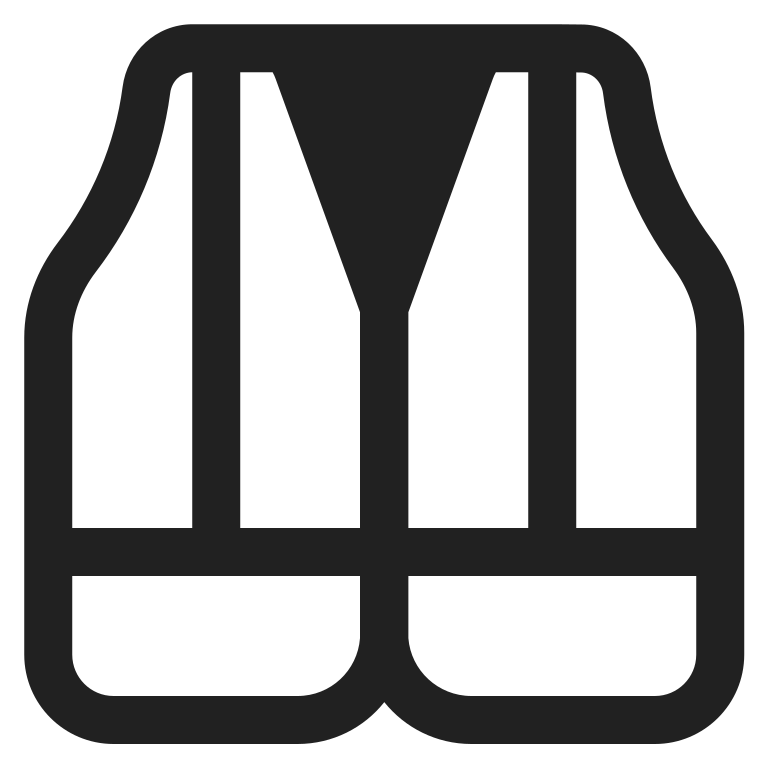
safety vest high contrast